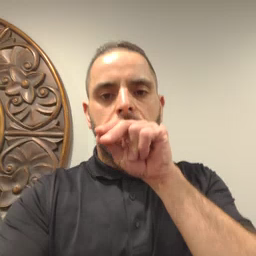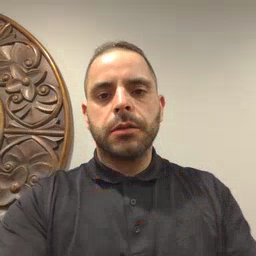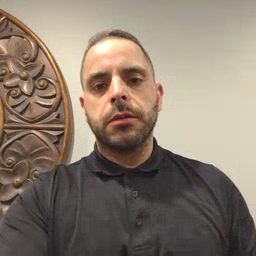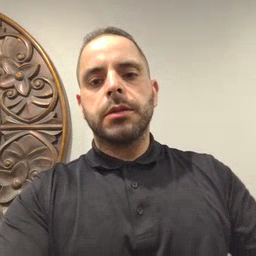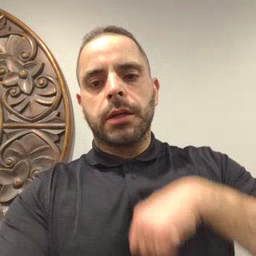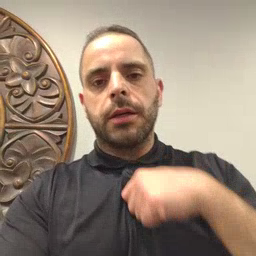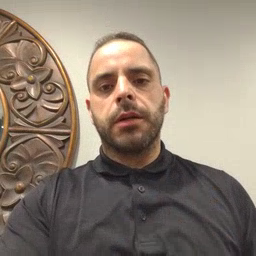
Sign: zipper